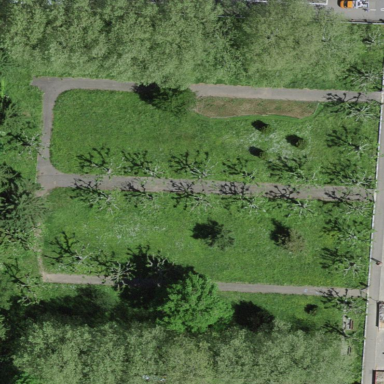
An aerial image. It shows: Park enclosed by fence.